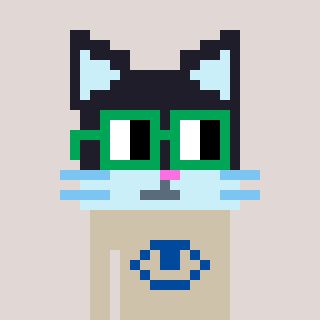
a pixel art character with square green glasses, a cat-shaped head and a bege-colored body on a warm background